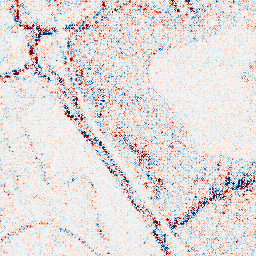
Category: wavelet
Decomposition family: wavelet_reverse_biorthogonal
Decomposition parameters: wavelet: rbio4.4
level: 1
Upsampling method: quadratic
Upsampling parameters: scale: 8
Upsampling scale: 8